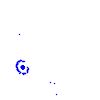
Particle: kaon